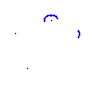
Particle: proton